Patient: sex M, age 62
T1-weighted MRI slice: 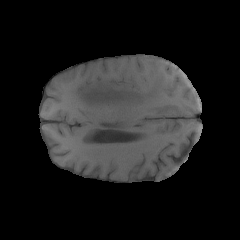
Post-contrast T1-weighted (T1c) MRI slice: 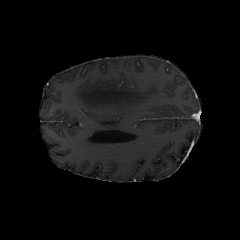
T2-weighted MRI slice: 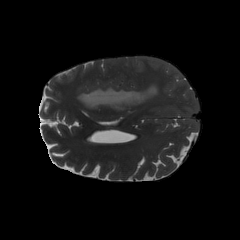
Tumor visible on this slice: yes
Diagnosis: Glioblastoma, IDH-wildtype
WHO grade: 4